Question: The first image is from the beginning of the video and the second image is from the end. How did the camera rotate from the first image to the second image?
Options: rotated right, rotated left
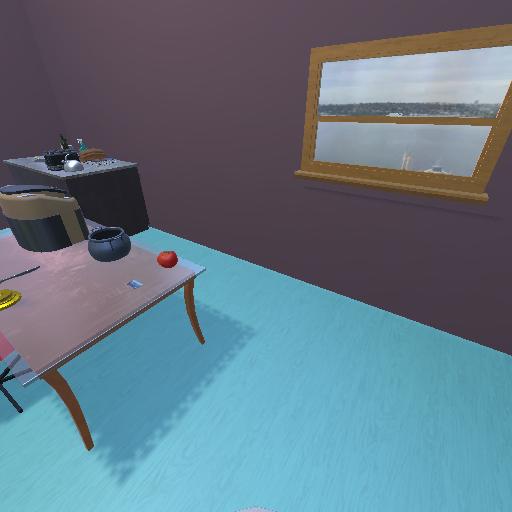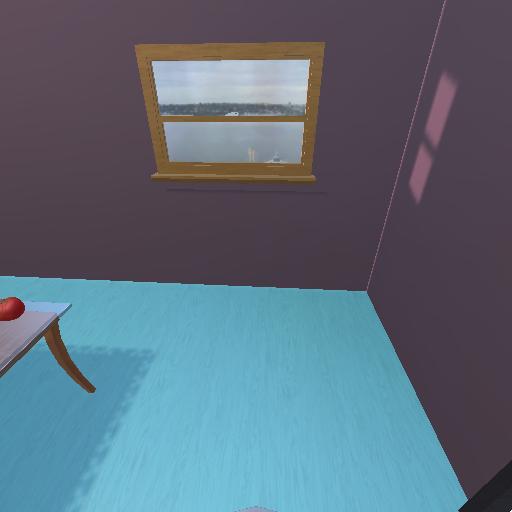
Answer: rotated right